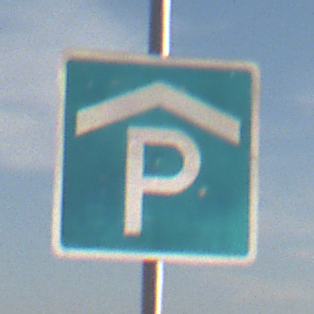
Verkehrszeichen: Parkhaus
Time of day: MorningAfternoon
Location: Outdoor (Nature)
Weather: PartlyCloudy
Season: NotSpecified
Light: Natural